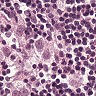
Metastatic tissue present: yes